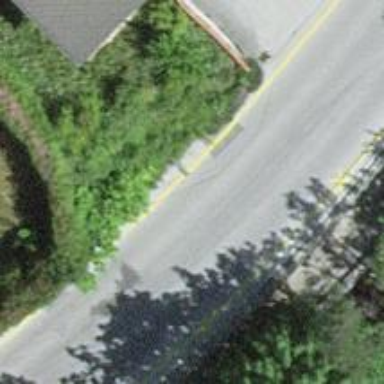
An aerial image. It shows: Footway.